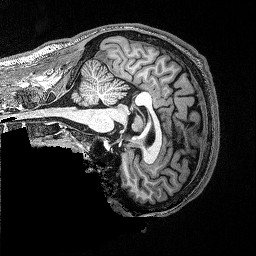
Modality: T1w
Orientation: sagittal
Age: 46
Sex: male
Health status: ill
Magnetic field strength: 3 T
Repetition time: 2.53 s
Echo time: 0.00331 s